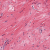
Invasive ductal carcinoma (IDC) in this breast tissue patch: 0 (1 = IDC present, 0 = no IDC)